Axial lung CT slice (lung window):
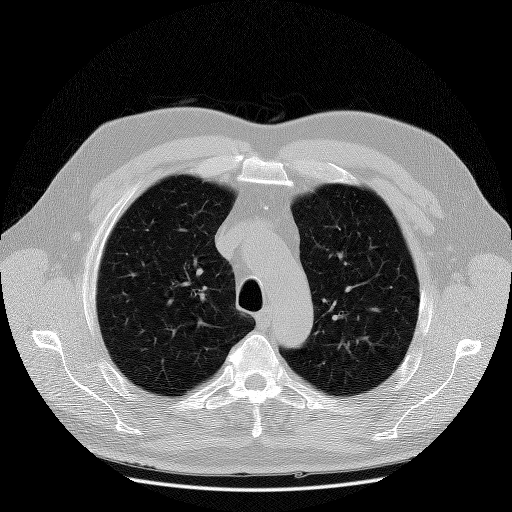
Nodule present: no